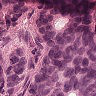
Metastatic tissue present: yes